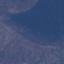
Label: HerbaceousVegetation